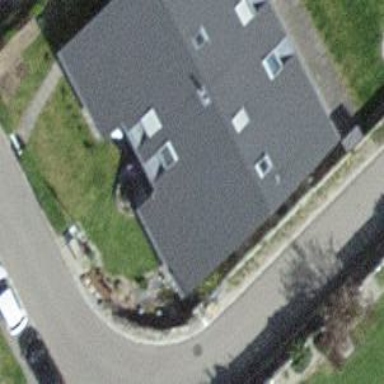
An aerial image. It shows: Semidetached house with gabled roof.